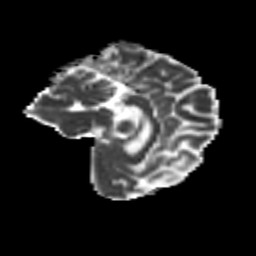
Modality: MD
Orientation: sagittal
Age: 30
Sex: female
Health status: healthy
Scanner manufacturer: siemens
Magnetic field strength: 3 T
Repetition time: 8.6 s
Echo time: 0.095 s